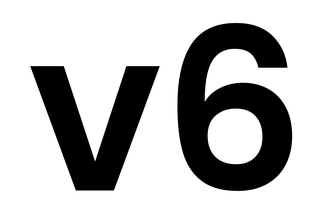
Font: Poppins-SemiBold